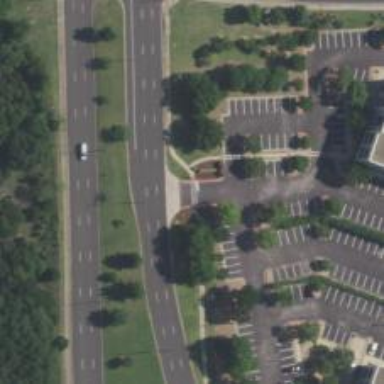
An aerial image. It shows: Footway crossing with marked asphalt surface.